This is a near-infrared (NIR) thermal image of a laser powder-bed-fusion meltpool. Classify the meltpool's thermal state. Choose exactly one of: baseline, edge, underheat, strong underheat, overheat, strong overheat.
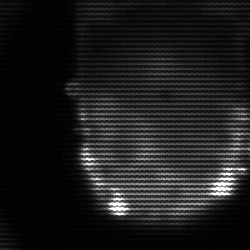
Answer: baseline